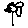
Label: flower